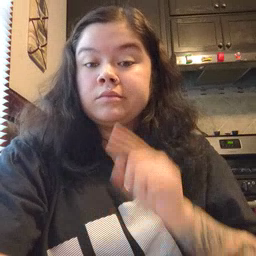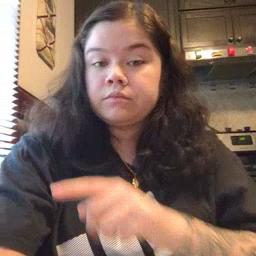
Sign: hesheit